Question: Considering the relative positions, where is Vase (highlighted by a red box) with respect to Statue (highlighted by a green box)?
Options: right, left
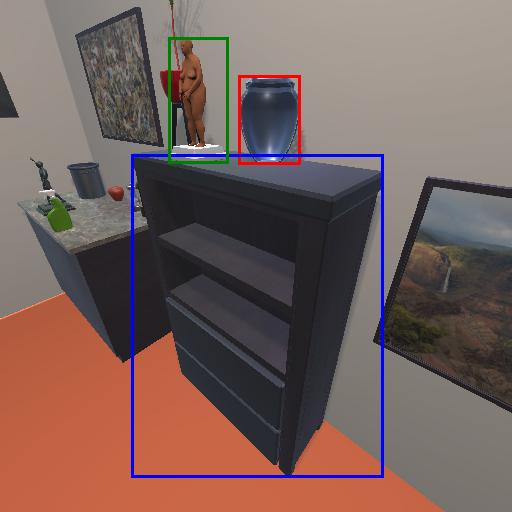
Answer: right